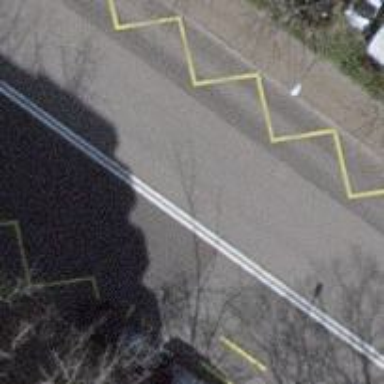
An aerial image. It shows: Bus stop with designated public transport stop position.